Interaction volume radius: 5 \u00c5
Interaction volume height: 20 \u00c5
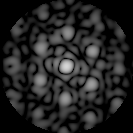
Disorder parameter: 0.4779